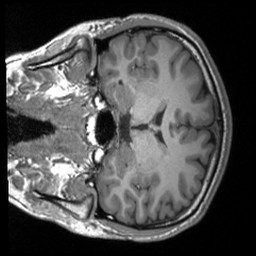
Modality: T1w
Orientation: coronal
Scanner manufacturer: siemens
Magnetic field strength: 3 T
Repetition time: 2 s
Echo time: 0.0023 s